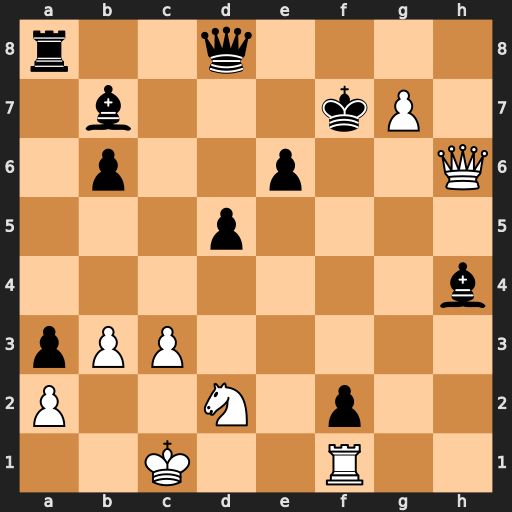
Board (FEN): r2q4/1b3kP1/1p2p2Q/3p4/7b/pPP5/P2N1p2/2K2R2
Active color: w
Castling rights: -
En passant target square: -
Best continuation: Qh7 Qg8 Qh5+ Kxg7 Qxh4